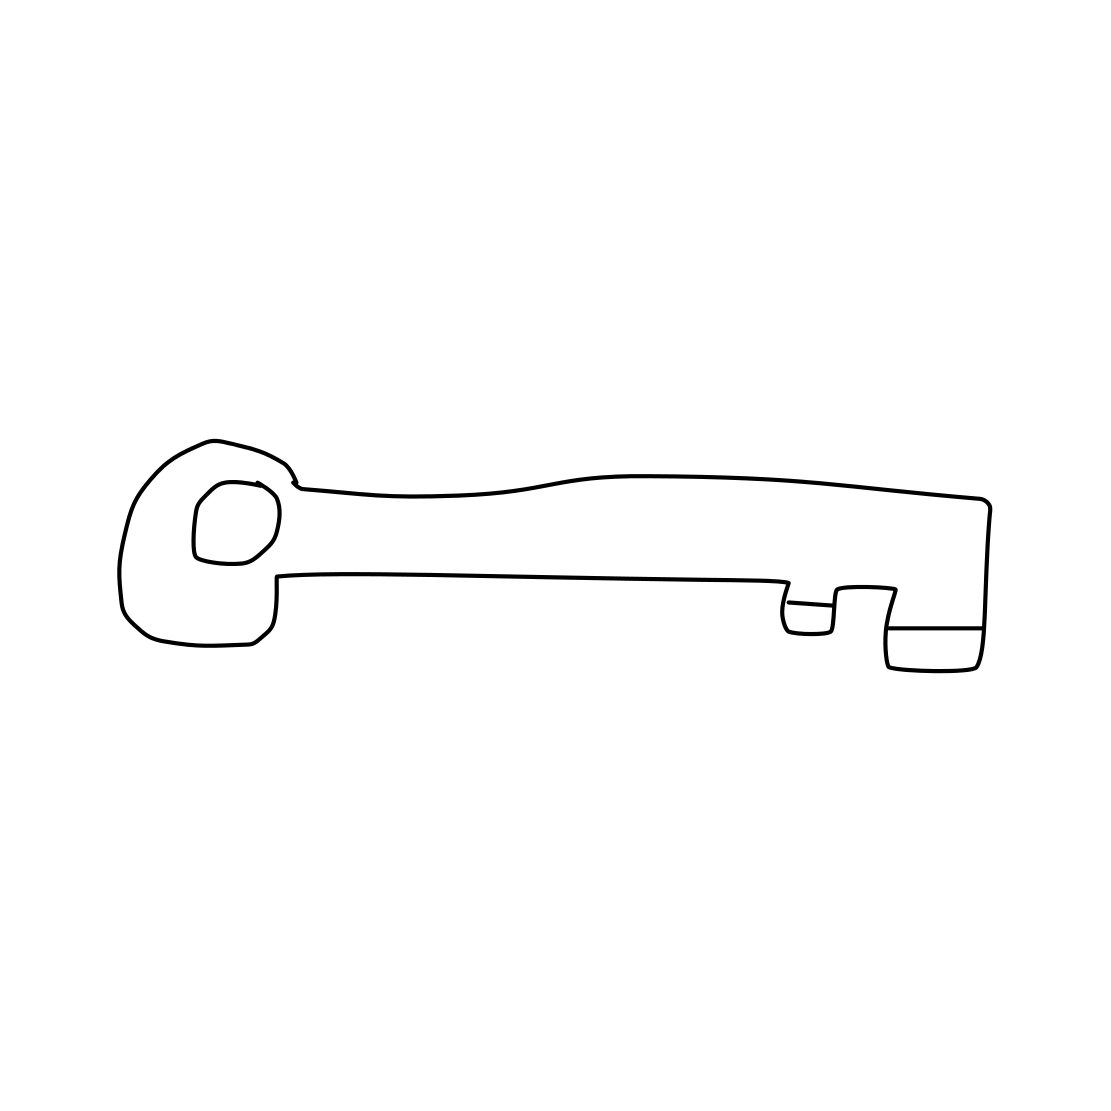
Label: key